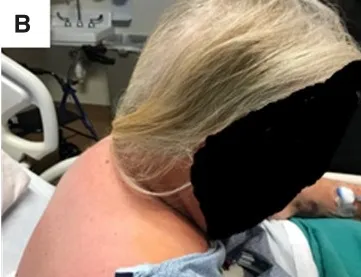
Physical findings consistent with Cushing's syndrome:both new and progressive for the 6 months before diagnosis. (B) Buffalo hump.
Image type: medical_photograph (skin_photograph)